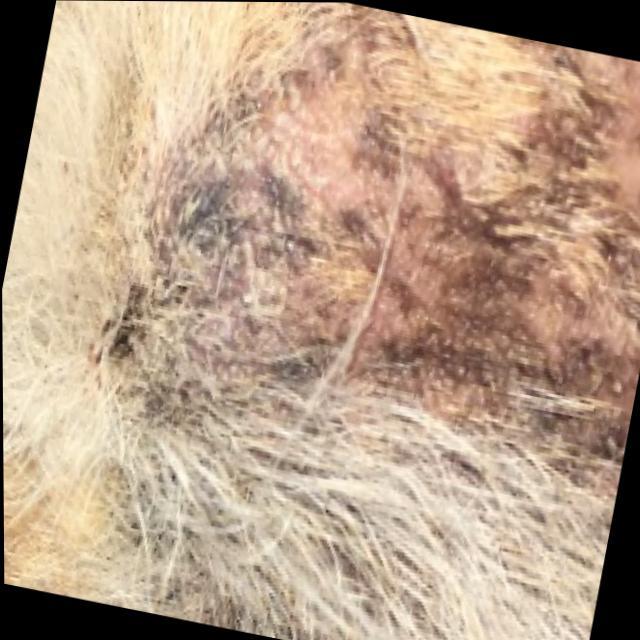
Canine demodicosis (Demodex mange) — caused by Demodex canis mites. Presents with alopecia, follicular papules, pustules, and comedones. Often localized on face and forelimbs.